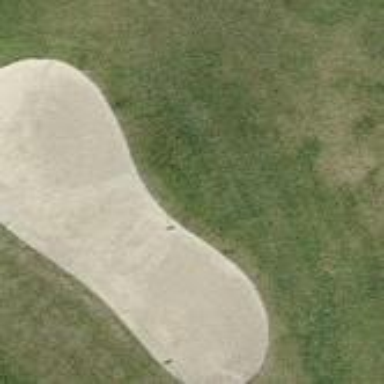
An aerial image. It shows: Golf bunker filled with natural sand.